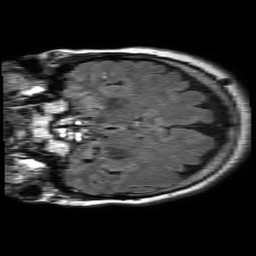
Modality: FLAIR
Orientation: coronal
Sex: female
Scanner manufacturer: philips
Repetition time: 11 s
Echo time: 0.125 s